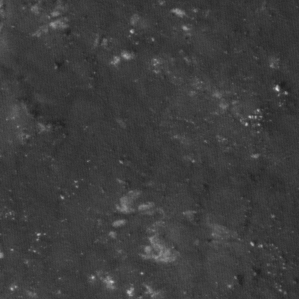
Label: non_frost